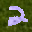
Label: 2